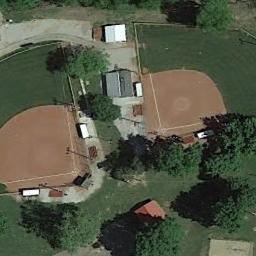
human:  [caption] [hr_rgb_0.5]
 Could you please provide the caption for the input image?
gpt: Two baseball diamonds on the lawn with some trees and some houses around them .

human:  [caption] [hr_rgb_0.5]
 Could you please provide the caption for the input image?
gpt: There are two baseball diamonds covered with trees .

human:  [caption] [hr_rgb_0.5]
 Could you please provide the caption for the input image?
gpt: There are two baseball diamonds in the grass surrounded by the houses and trees .

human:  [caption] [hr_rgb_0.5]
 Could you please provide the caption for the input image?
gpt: There is a soiled path by the baseball field .

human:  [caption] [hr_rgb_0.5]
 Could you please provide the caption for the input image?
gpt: Many trees are beside the two baseball diamonds .